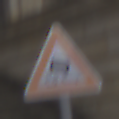
Verkehrszeichen: SchleuderOderRutschgefahr
Umgebung: Outdoor, Urban
Tageszeit: Midday
Wetter: Overcast
Licht: Natural
Jahreszeit: NotSpecified
Kontrast: LowContrast